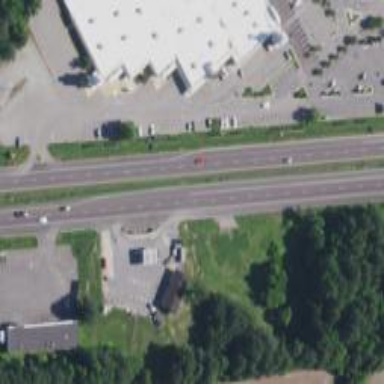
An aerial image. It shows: Trunk link highway.